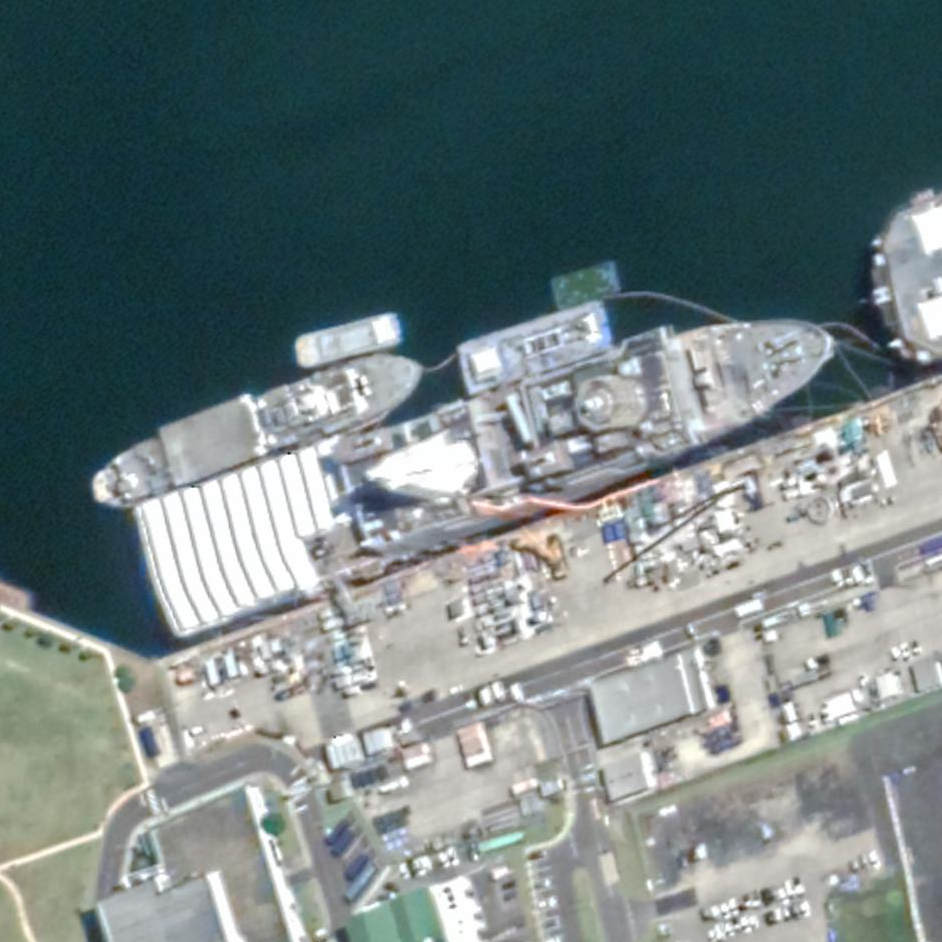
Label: combat